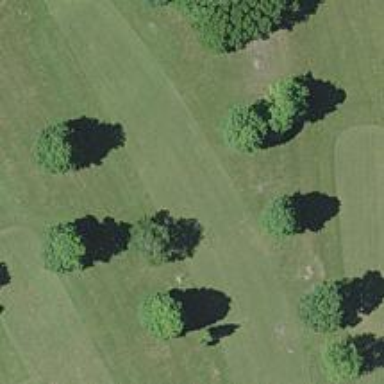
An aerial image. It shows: Grassy area designated as golf fairway.